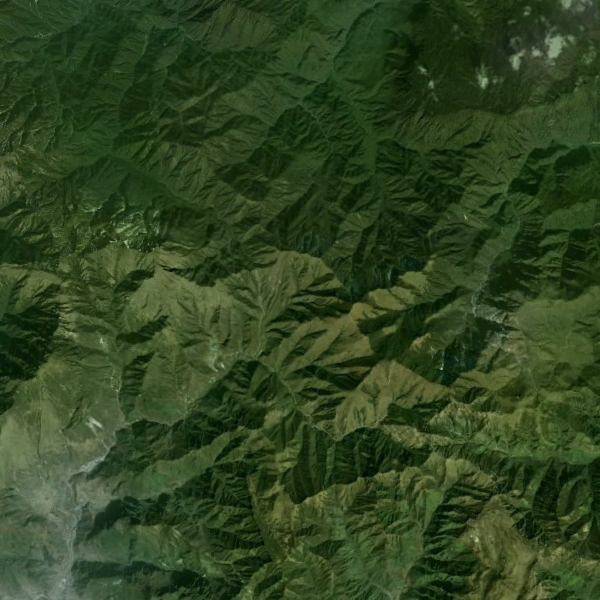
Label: Mountain